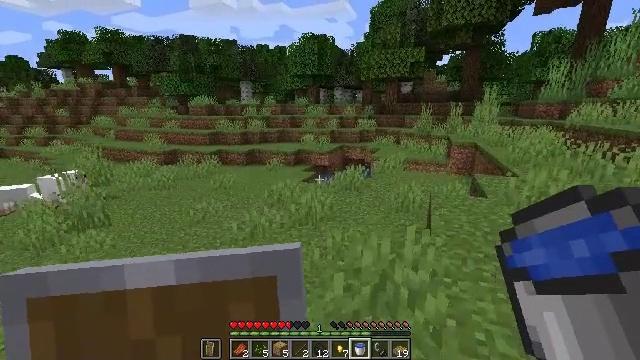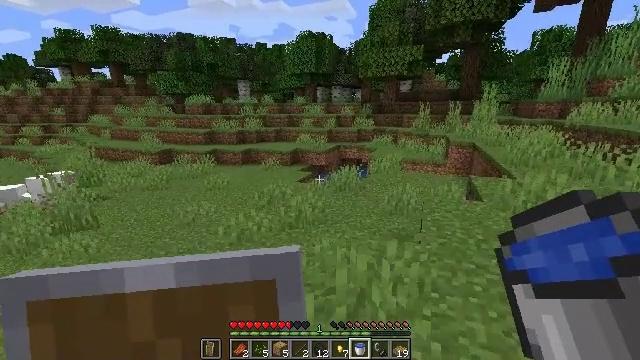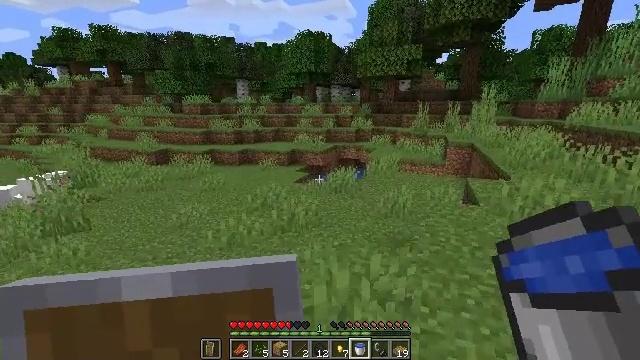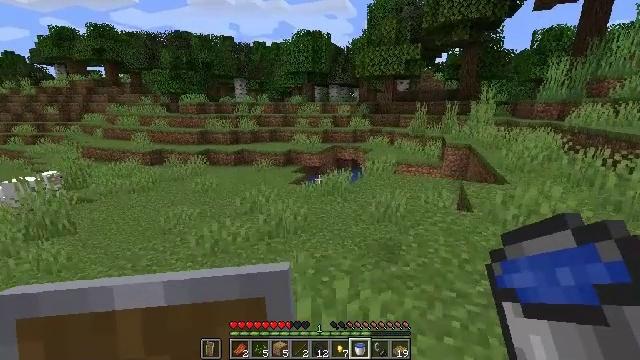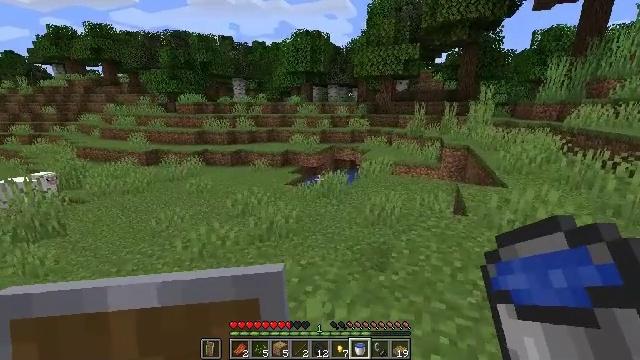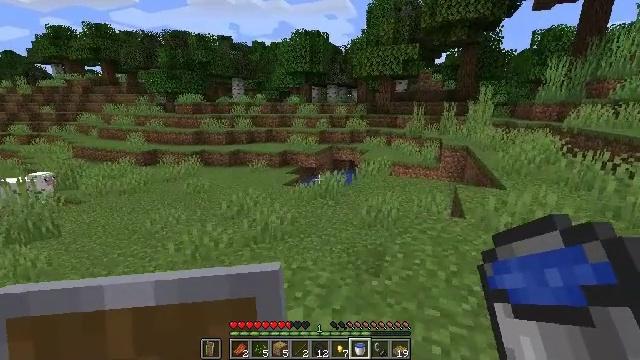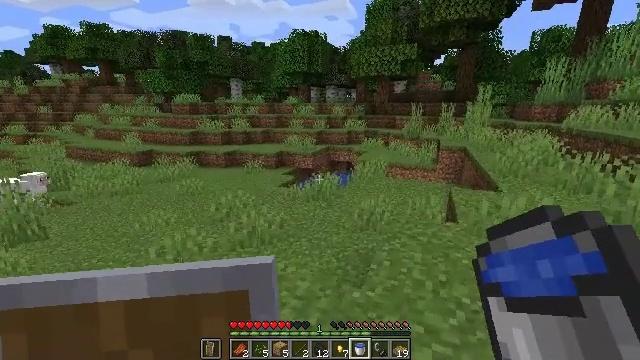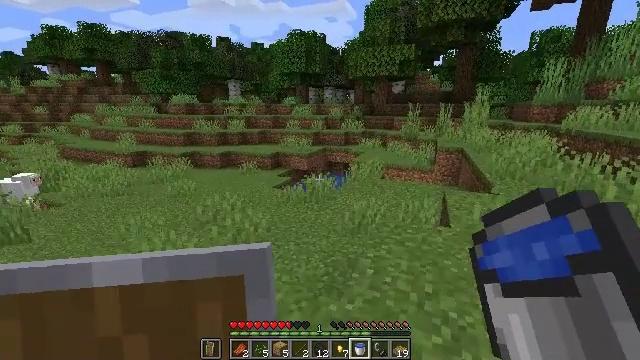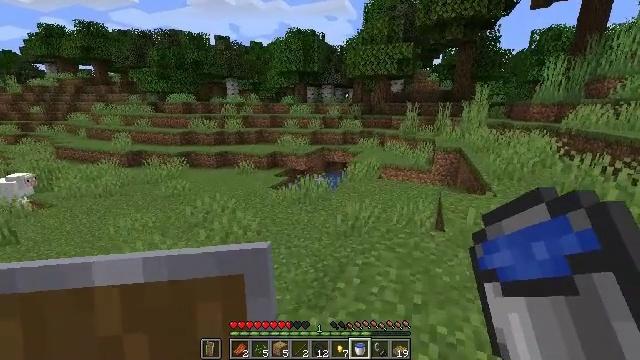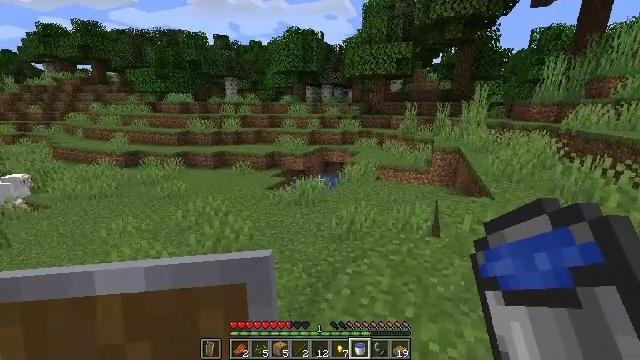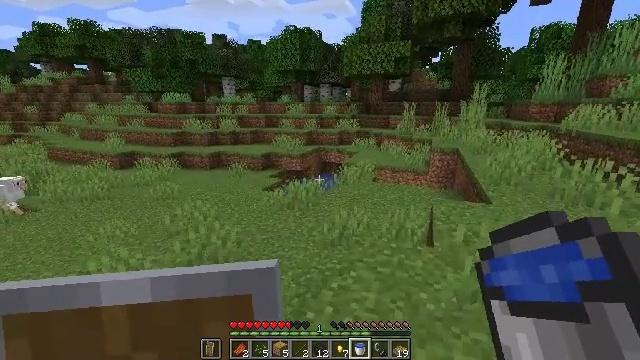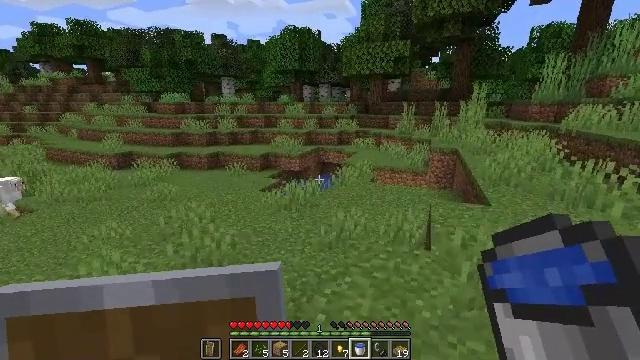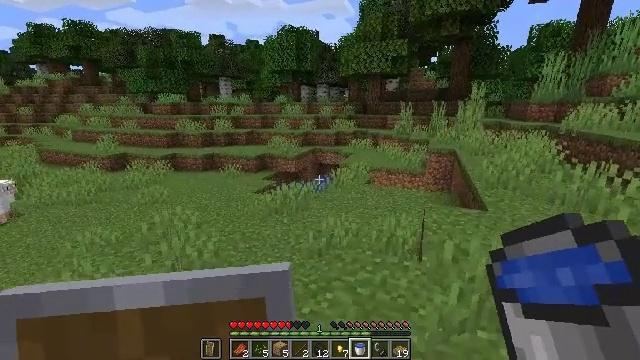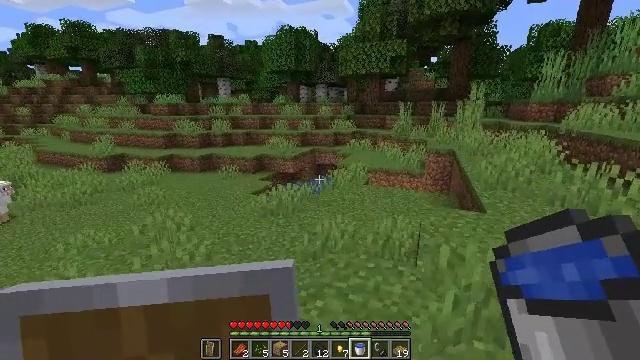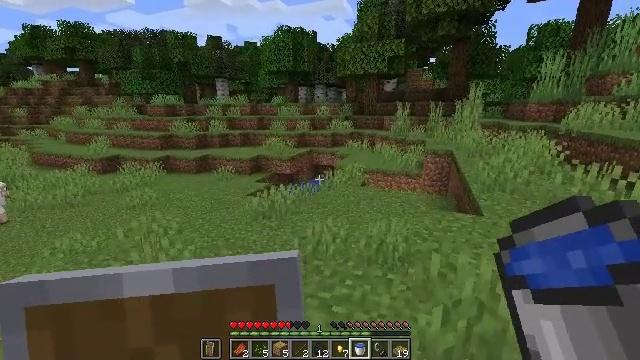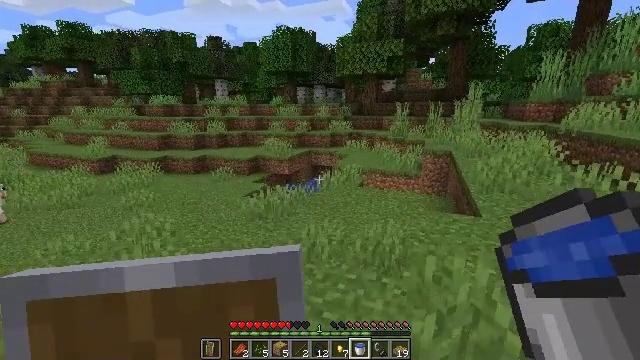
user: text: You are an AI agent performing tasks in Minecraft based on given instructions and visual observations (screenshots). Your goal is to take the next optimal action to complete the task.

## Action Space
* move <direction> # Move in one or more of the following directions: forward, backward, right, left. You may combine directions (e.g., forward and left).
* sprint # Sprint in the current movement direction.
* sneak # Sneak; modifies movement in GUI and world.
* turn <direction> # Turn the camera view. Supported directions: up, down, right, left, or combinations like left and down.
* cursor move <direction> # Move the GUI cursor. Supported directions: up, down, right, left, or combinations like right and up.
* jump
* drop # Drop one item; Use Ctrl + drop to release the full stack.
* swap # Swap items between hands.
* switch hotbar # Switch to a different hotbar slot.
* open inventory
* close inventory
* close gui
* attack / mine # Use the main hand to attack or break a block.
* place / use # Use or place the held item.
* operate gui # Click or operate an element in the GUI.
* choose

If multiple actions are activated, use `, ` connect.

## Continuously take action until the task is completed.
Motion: motion action
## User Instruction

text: Mine the magma block in the nether.
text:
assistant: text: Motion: move forward and move right
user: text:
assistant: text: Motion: move forward and move right
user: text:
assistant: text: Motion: move forward and move right
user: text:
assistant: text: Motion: move forward and move right
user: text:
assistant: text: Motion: move forward and move right
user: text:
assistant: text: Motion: move forward and move right
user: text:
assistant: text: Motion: move forward and move right
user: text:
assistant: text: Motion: move forward and move right
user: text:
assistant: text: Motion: move forward and move right
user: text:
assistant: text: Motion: move forward and move right
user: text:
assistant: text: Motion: move forward and move right
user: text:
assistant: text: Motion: move forward and move right
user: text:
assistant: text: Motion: move forward and move right
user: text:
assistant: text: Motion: move forward and move right
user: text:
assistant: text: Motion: move forward and move right
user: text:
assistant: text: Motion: move forward and move right
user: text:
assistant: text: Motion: move forward and move right
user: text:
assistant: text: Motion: move forward and move right
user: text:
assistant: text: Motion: move forward and move right
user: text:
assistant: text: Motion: move forward and move right
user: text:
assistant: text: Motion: move forward and move right
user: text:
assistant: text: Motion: move forward and move right
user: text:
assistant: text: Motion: move forward and move right
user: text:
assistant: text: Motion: move forward and move right
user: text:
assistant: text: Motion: move forward and move right
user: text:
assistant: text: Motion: move forward and move right
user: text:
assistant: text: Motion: move forward and move right
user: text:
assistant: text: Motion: move forward and move right
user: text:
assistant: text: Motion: move forward and move right
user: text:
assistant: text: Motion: move forward and move right